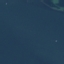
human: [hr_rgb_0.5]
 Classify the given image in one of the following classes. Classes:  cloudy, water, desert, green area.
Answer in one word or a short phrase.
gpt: water